Interaction volume radius: 10 \u00c5
Interaction volume height: 15 \u00c5
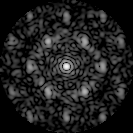
Disorder parameter: 0.5848